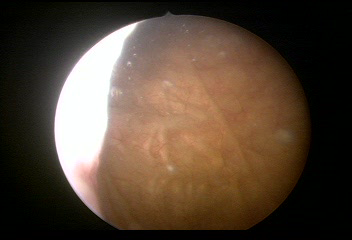
Modality: WLC
Class: Normal mucosa
Bladder cancer association: No